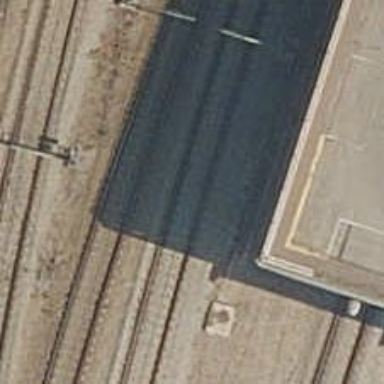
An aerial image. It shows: Siding service line with electrified contact lines.